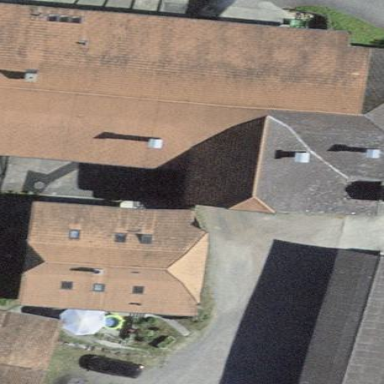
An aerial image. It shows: Farm building.